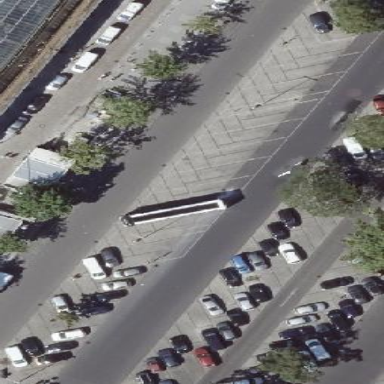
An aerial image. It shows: Parking available on the street side.